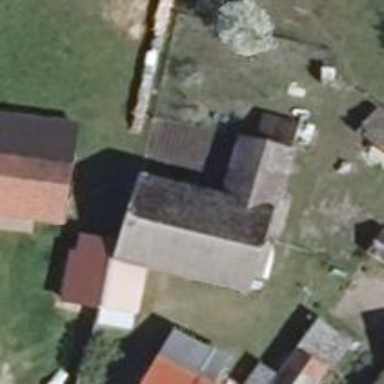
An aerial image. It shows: Gabled building with grey roof oriented along its structure.